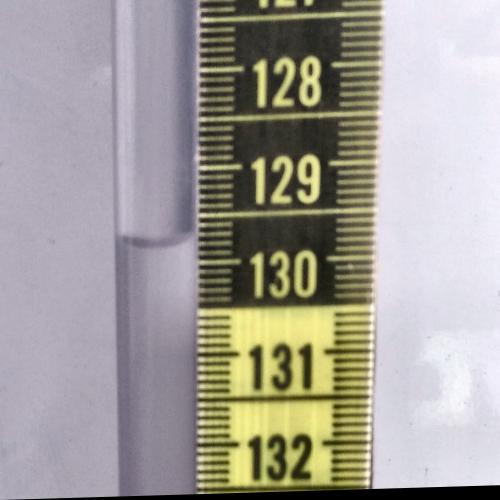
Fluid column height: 129.8 cm